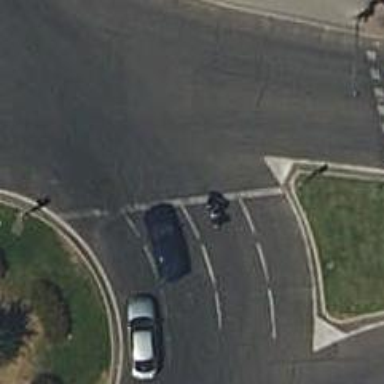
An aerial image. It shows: Road with traffic signals.